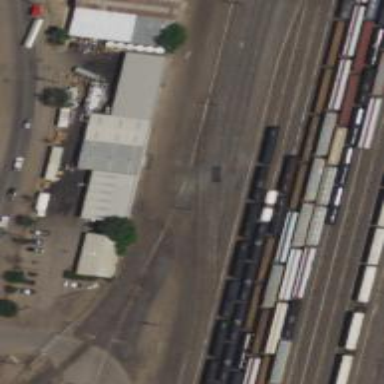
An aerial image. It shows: Railway yard used for servicing trains.